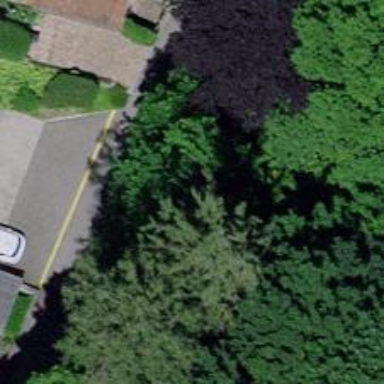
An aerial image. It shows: Parking entrance.